Question: I was looking to create some highchart with multi-colored line.
If it goes down under some value, it become red, and when it comes over this value, it become green .
Here is the picture example:

Or maybe highcharts have some other charts models to differentiate high or low level with color?
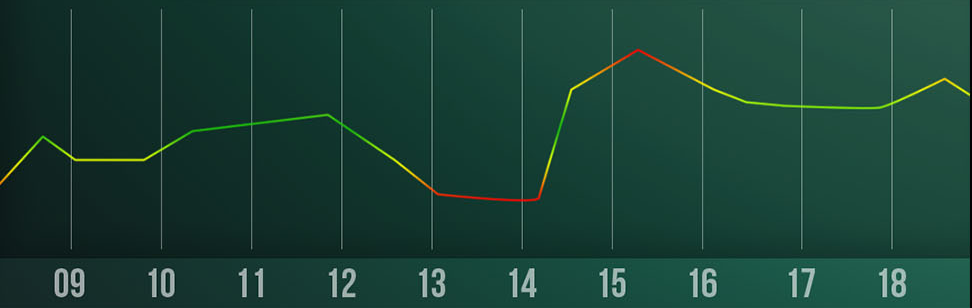
Answer: You can achieve the coloring using 'linearGradient' coloring:
'''
color: {
linearGradient: { x1: 0, x2: 0, y1: 0, y2: 1 },
stops: [
[0, 'red'],
[0.25, 'yellow'],
[0.50, 'green'],
[0.75, 'yellow'],
[1, 'red']
]
}
'''
Here '0' in 'stops' relates to the minimum value of the series and '1' the maximum value, and everything in between are percentages between those values.
If you find the percentages according to your values prior to creating the chart you could use the correct 'stops' values to make it relate to specific values in your data (at least approximately).
See <URL>.